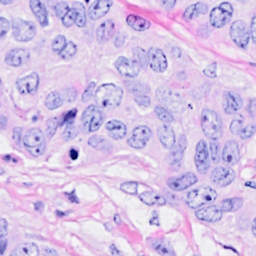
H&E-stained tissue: Breast